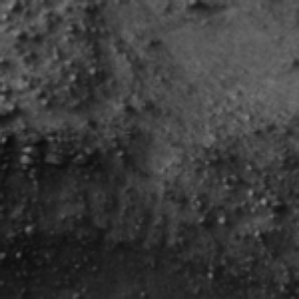
Label: frost